Aerial crown-view tile of a tropical tree (Barro Colorado Island, Panama), acquired 20250715:
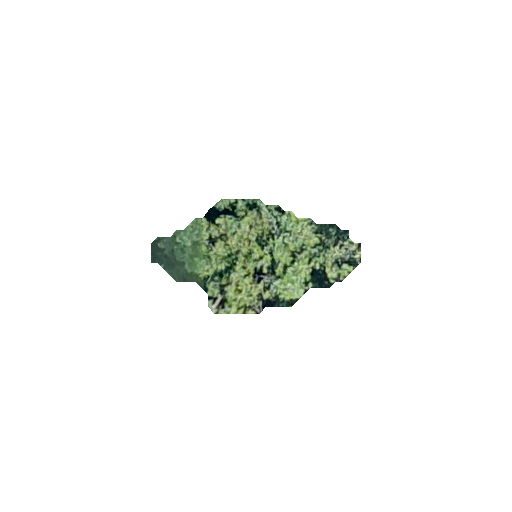
Species: Apeiba membranacea
GBIF accepted scientific name: Apeiba membranacea
Crown area: 23.175 m²